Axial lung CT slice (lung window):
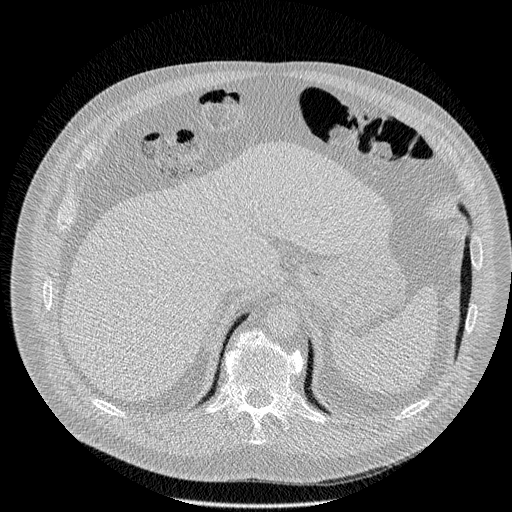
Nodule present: no